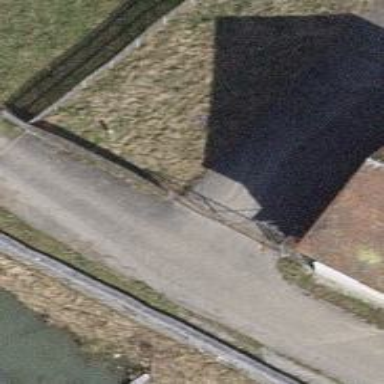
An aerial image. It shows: Gate.